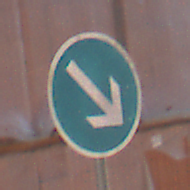
Verkehrszeichen: VorgeschriebeneVorbeifahrtRechts
Umgebung: Outdoor, Nature
Tageszeit: MorningAfternoon
Wetter: Clear
Licht: Natural
Jahreszeit: Summer
Kontrast: HighContrast